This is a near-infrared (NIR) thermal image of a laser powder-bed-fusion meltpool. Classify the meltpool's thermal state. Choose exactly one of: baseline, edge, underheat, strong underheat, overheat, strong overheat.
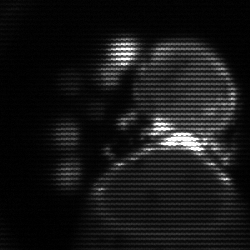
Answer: edge